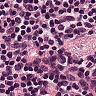
Metastatic tissue present: no